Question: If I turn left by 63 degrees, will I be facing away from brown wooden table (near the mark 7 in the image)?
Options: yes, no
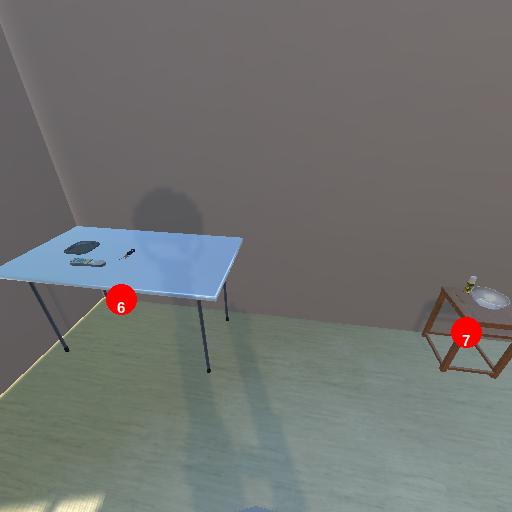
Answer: yes